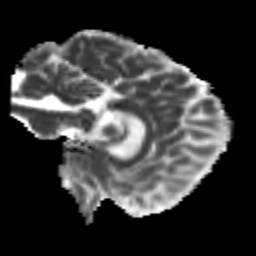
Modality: MD
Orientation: sagittal
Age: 21
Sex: male
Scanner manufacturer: siemens
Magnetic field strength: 3 T
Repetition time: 3.5 s
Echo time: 0.104 s